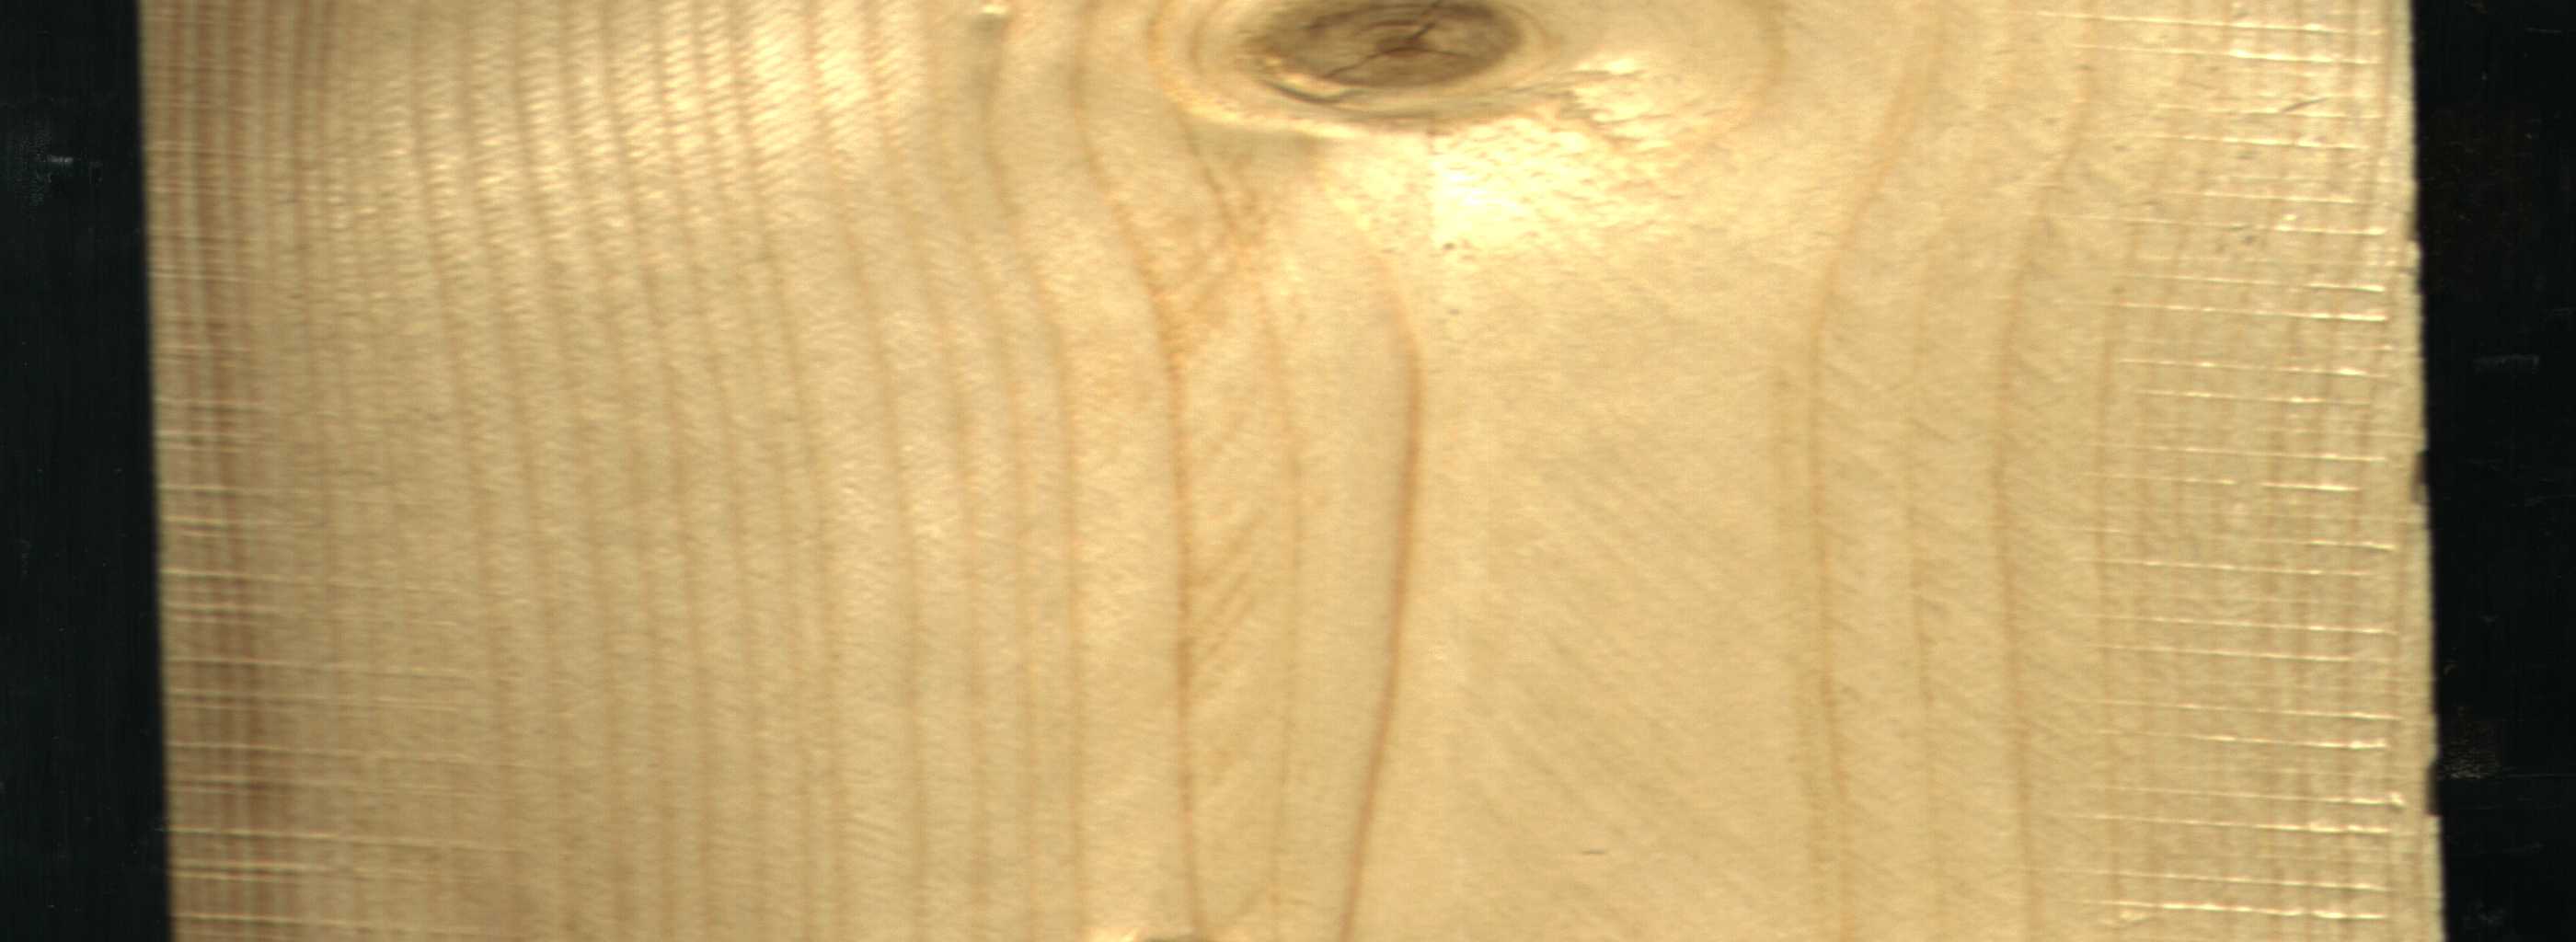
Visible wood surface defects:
knot_with_crack